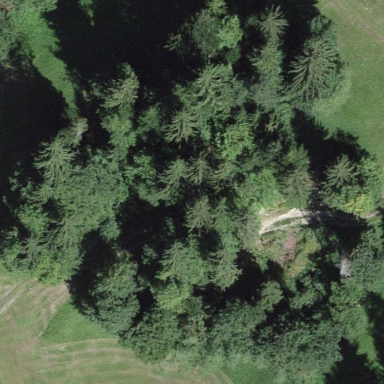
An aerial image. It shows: Mixed leaf-type forest area.